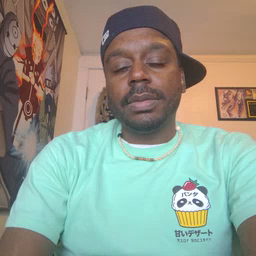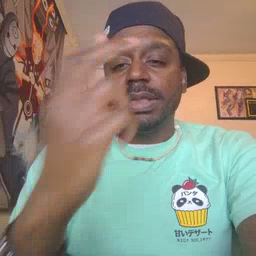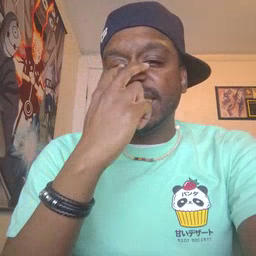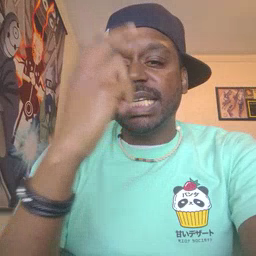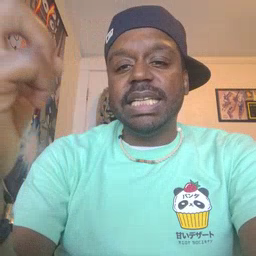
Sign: see